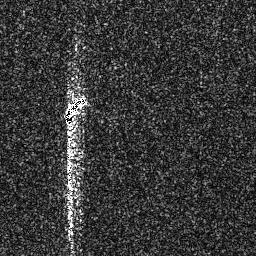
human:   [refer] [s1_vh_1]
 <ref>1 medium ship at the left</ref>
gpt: <box>[[24, 36, 34, 48, 0]]</box>